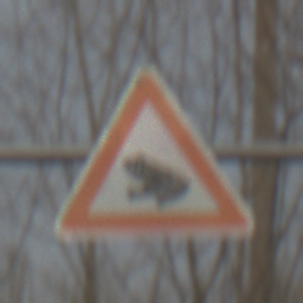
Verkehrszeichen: AmphibienwanderungRechts
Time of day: MorningAfternoon
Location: Outdoor (Nature)
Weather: PartlyCloudy
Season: Winter
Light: Natural